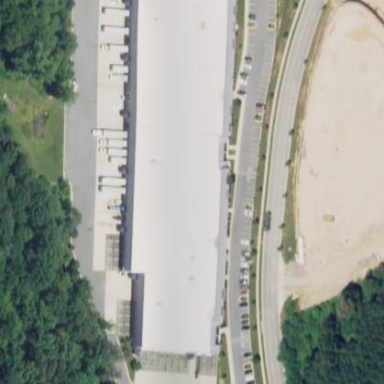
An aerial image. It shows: Warehouse.